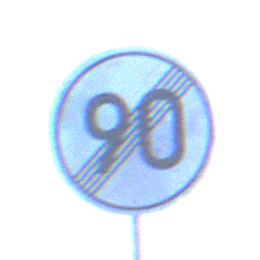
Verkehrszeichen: EndeGeschwindigkeit90
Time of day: MorningAfternoon
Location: Outdoor (Nature)
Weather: PartlyCloudy
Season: NotSpecified
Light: Natural